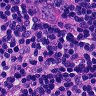
Metastatic tissue present: no